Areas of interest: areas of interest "Industrial Park"
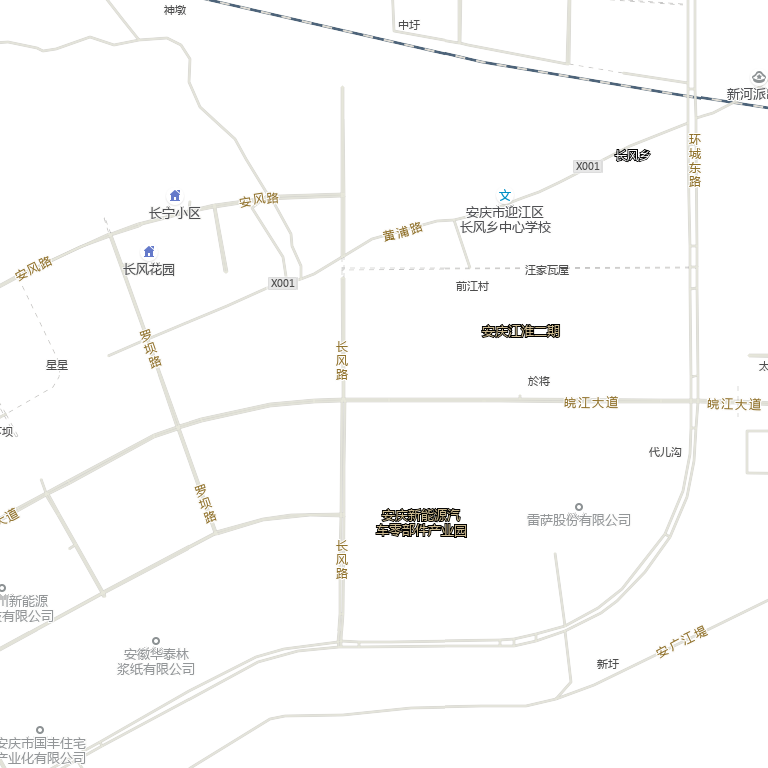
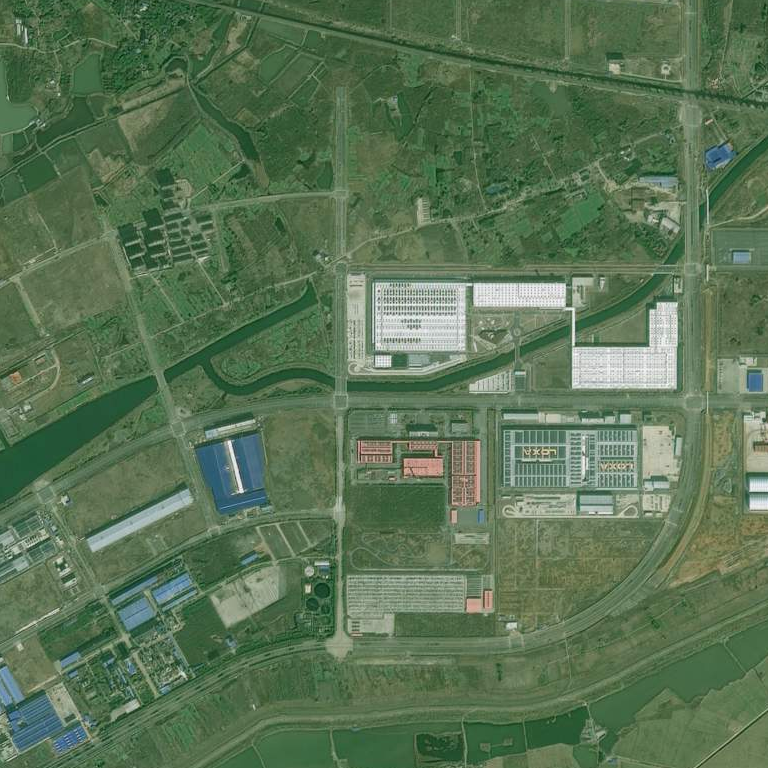